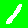
Digit: 1